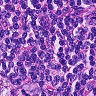
Metastatic tissue present: no